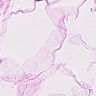
Metastatic tissue present: no